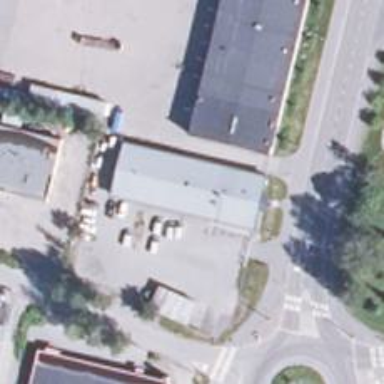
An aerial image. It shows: Veterinary facility.